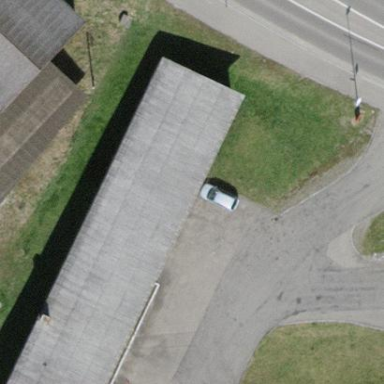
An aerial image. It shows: Industrial building.